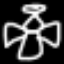
Label: angel